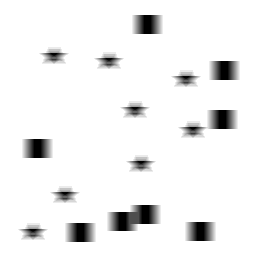
Squares: 8
Triangles: 0
Stars: 8
Total shapes: 16